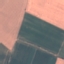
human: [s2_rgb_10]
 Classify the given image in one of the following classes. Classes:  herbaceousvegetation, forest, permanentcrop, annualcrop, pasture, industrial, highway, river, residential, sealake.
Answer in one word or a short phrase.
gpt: AnnualCrop